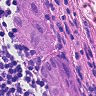
Metastatic tissue present: yes